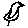
Label: bird